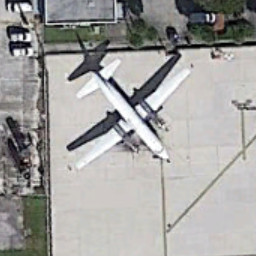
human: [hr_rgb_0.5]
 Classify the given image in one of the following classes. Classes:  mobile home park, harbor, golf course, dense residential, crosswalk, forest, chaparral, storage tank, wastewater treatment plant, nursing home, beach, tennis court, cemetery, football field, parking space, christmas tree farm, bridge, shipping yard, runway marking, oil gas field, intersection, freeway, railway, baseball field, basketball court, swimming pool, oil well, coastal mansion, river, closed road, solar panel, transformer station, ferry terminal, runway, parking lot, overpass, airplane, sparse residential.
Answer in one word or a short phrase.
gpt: airplane